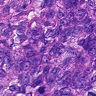
Metastatic tissue present: yes